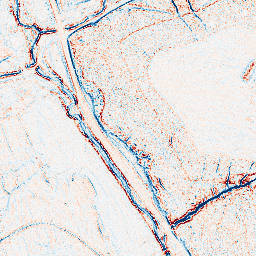
Category: edge_preserving
Decomposition family: anisotropic_diffusion
Decomposition parameters: iterations: 5
kappa: 50
gamma: 0.1
Upsampling method: lanczos
Upsampling parameters: scale: 2
Upsampling scale: 2